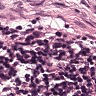
Metastatic tissue present: no